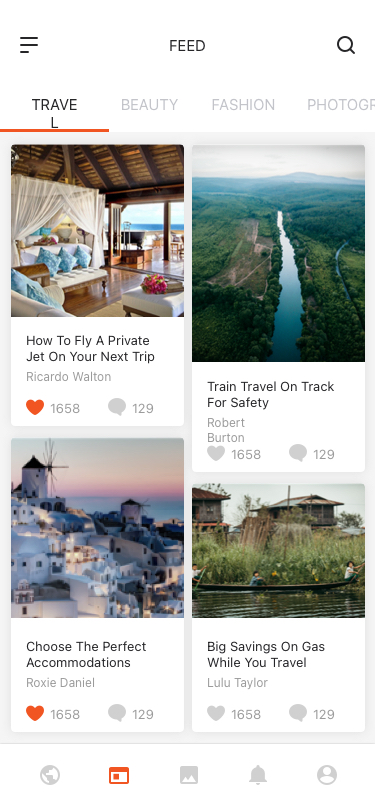
Text in this UI design:
Travel
Beauty
Fashion
Photography
How To Fly A Private Jet On Your Next Trip
Ricardo Walton
1658
129
Choose The Perfect Accommodations
Roxie Daniel
1658
129
Train Travel On Track For Safety
Robert Burton
1658
129
Big Savings On Gas While You Travel
Lulu Taylor
1658
129